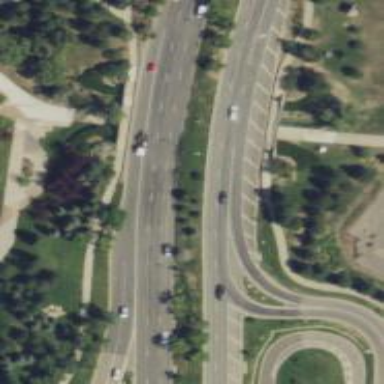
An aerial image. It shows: Motorway junction.